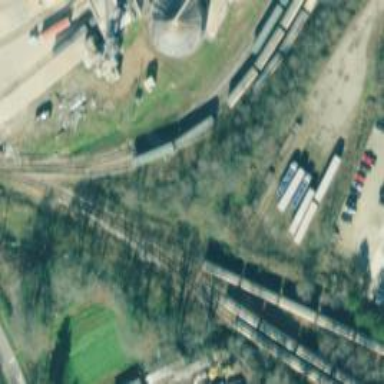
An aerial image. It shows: Rail spur service.